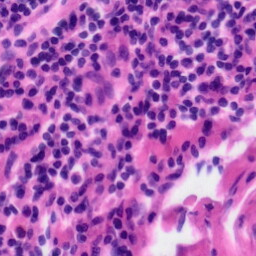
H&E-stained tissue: Tonsil